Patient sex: M
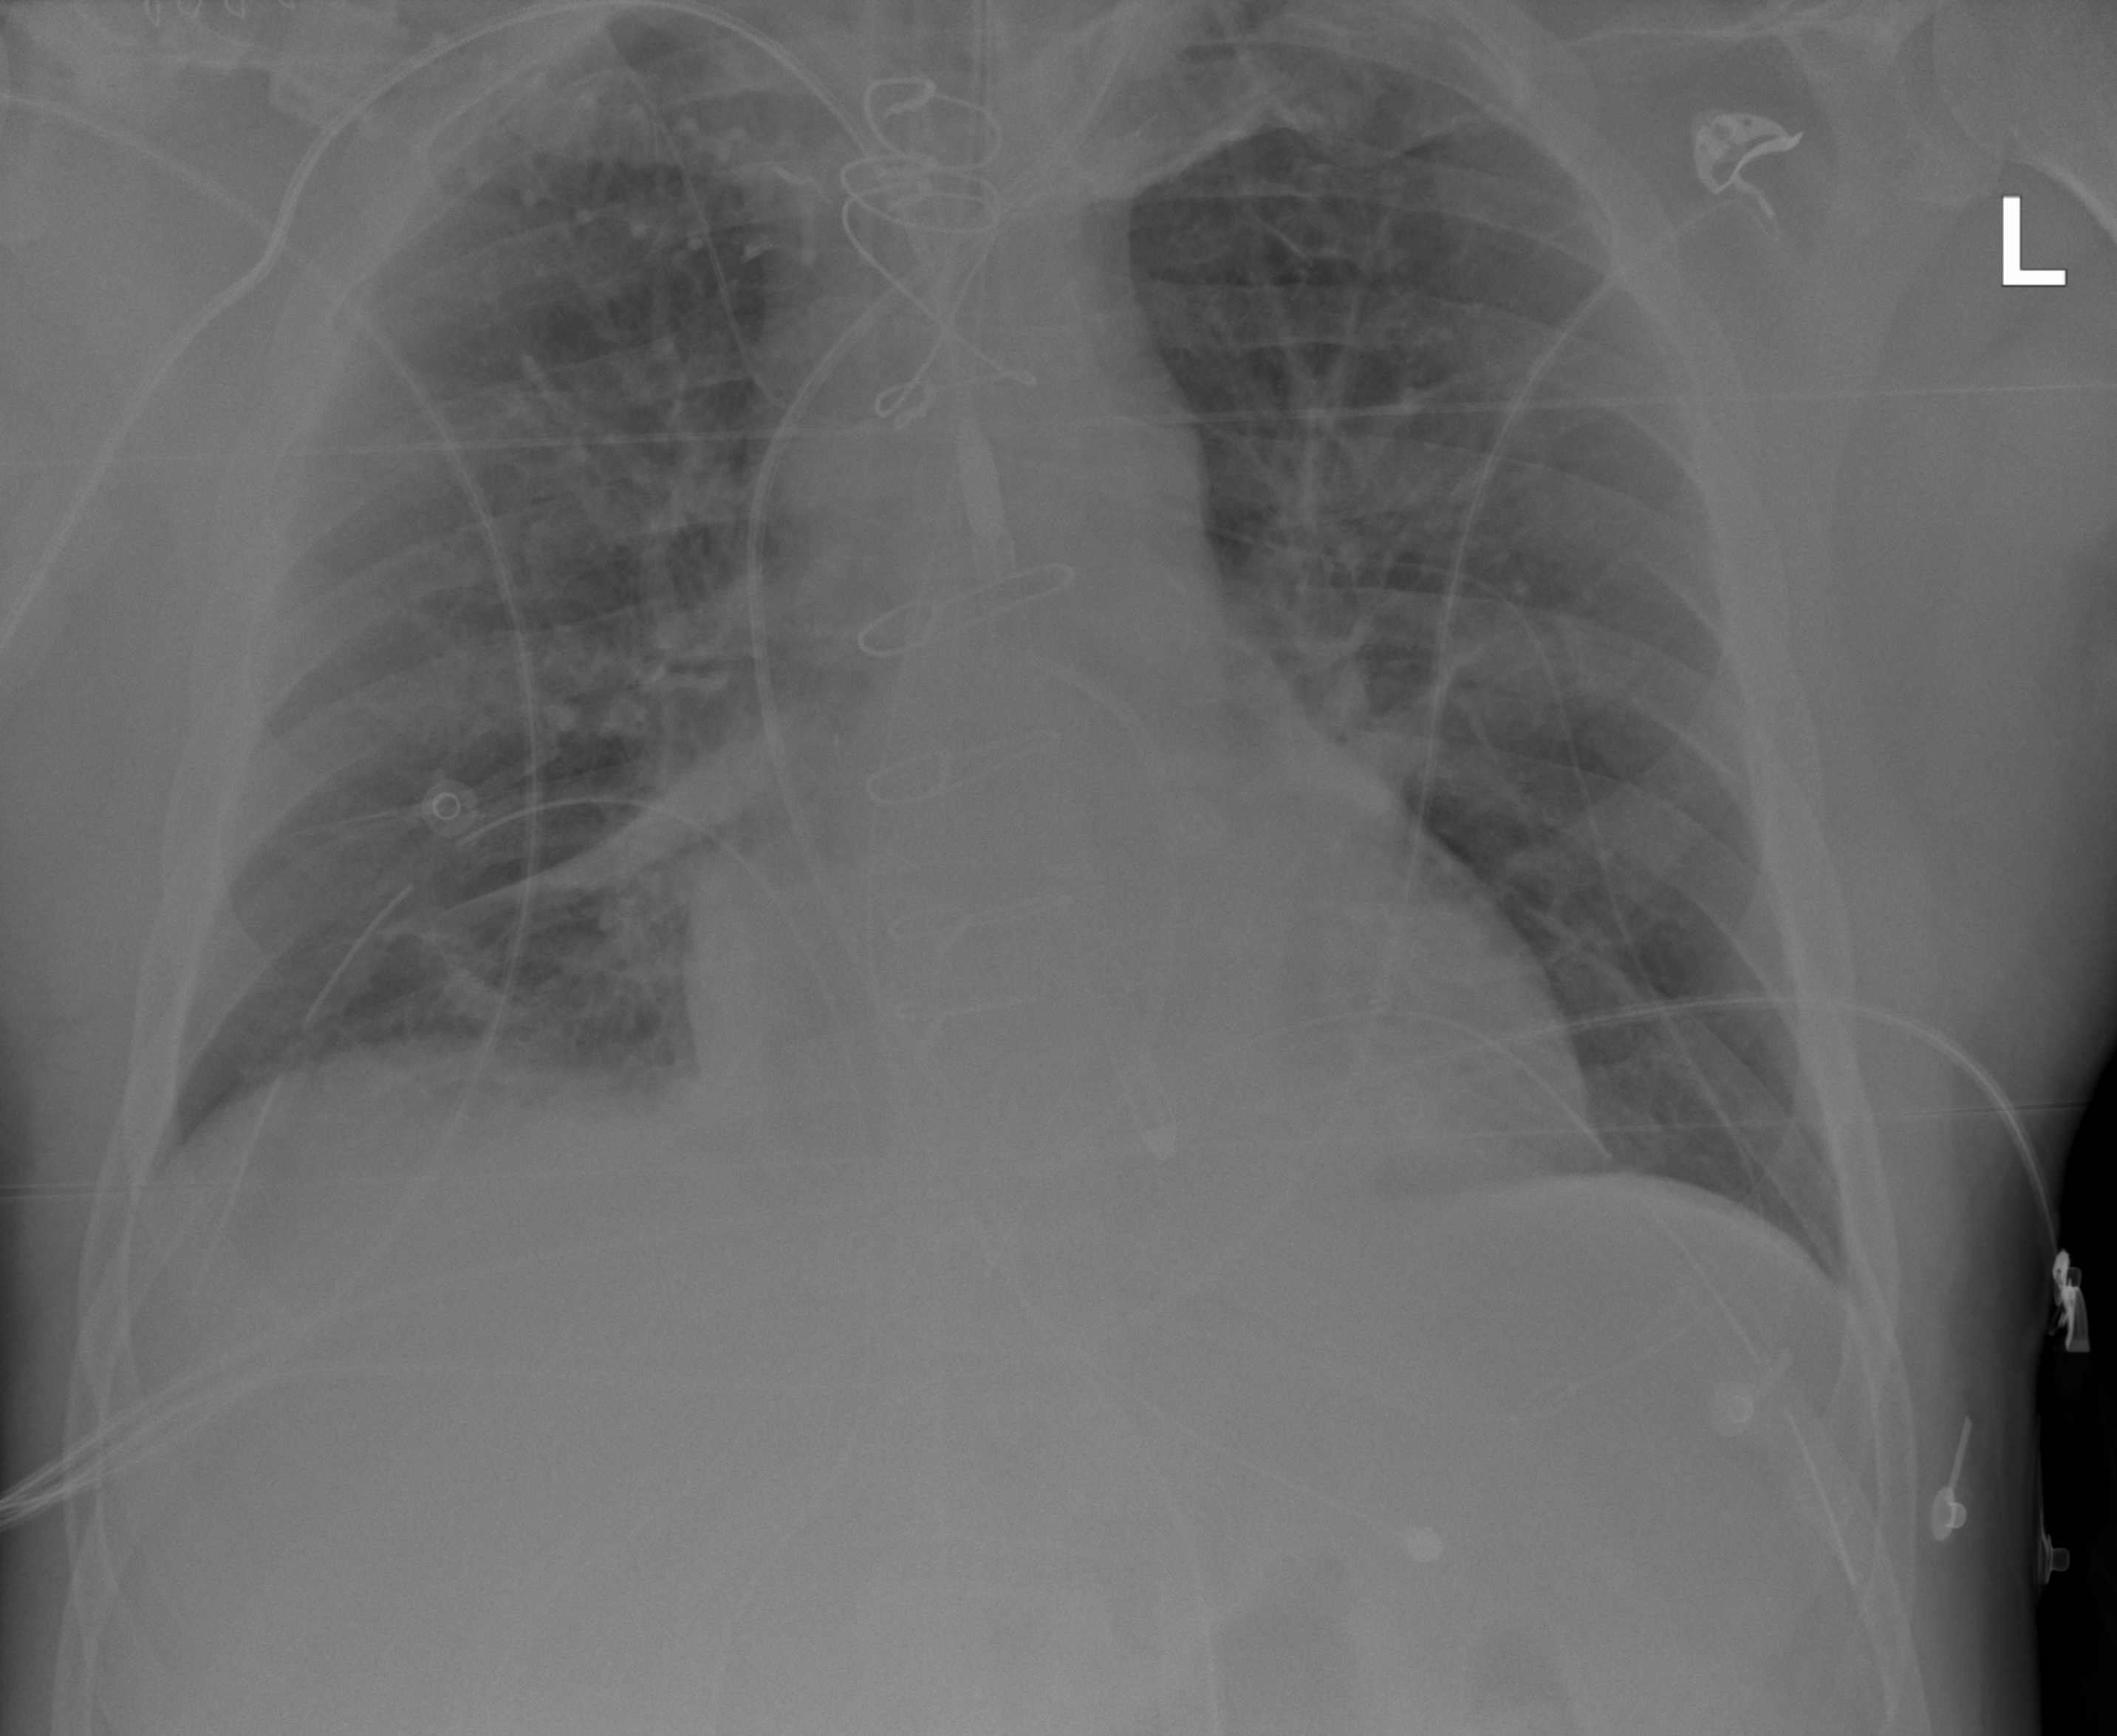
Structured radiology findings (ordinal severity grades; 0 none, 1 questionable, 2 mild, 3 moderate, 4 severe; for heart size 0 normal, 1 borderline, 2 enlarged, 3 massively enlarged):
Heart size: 1
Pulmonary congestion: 2
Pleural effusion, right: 2
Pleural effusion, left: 0
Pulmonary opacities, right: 2
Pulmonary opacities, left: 2
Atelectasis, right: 2
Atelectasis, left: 2